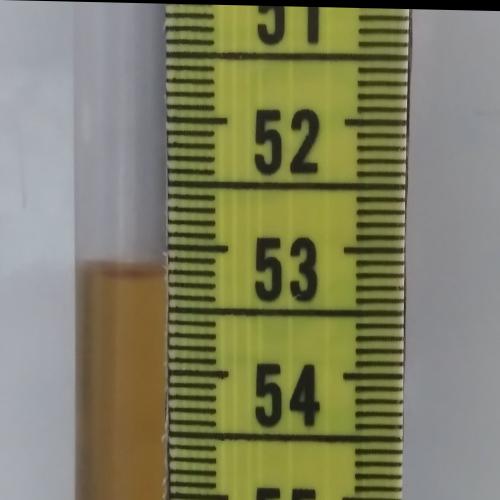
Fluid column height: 53.2 cm